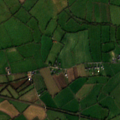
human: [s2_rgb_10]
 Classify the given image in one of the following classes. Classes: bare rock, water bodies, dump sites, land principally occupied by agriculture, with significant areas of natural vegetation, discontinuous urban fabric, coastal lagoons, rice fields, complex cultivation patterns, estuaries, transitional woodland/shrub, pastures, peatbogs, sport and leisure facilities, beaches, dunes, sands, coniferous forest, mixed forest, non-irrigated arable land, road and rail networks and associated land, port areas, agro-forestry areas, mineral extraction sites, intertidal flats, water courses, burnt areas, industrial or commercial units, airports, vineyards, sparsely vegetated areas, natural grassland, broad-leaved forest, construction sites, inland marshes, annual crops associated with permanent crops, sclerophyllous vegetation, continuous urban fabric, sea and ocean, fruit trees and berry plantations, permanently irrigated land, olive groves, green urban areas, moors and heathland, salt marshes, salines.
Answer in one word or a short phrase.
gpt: pastures